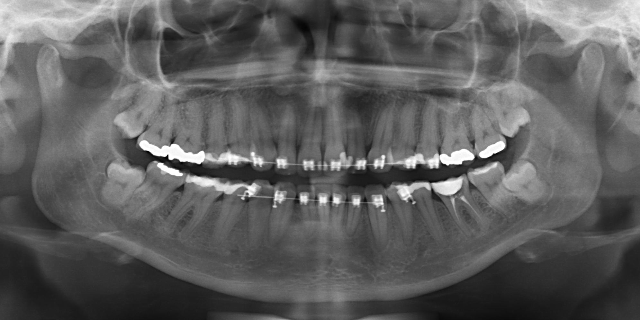
adult